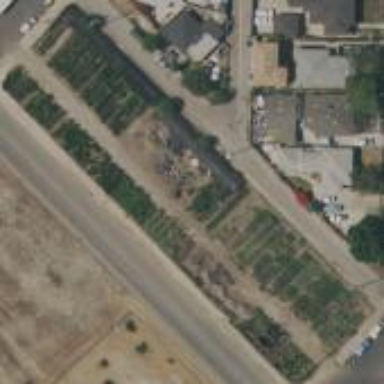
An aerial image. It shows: Plant nursery area.